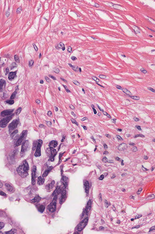
Tumor epithelial tissue: yes
Tumor-associated stroma tissue: yes
Normal tissue: no